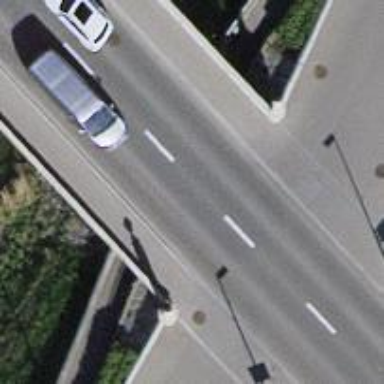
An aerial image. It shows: Tertiary road on asphalt surface on bridge.